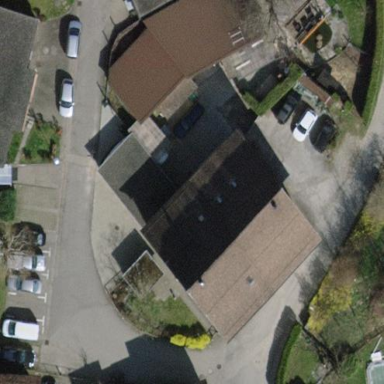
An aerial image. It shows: Terrace building with gabled roof.